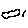
Label: cloud